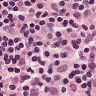
Metastatic tissue present: no